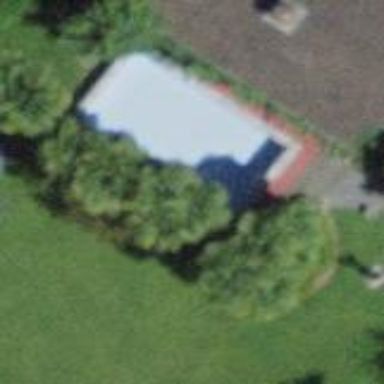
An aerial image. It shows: Swimming pool located in leisure land.